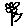
Label: flower